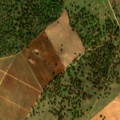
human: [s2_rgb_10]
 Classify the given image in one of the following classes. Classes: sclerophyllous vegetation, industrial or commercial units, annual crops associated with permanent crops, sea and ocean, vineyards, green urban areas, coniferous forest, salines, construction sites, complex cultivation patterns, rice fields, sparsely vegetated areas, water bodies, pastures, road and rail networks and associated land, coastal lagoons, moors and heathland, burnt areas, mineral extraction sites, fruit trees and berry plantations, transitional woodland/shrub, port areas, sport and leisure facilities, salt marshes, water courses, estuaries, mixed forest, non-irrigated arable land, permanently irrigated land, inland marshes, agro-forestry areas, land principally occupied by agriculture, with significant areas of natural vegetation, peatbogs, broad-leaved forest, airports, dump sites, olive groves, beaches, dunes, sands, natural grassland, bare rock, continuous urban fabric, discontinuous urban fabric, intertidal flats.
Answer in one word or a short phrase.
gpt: non-irrigated arable land, vineyards, pastures, agro-forestry areas